Interaction volume radius: 10 \u00c5
Interaction volume height: 25 \u00c5
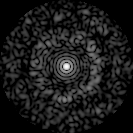
Disorder parameter: 0.8478